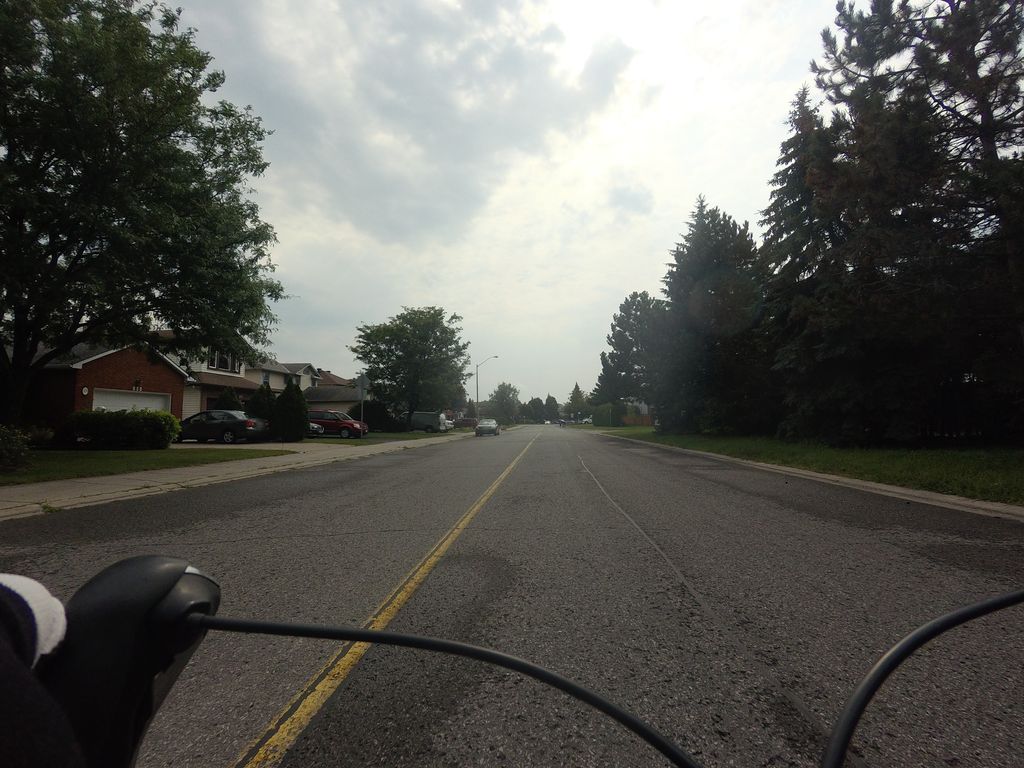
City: ottawa-gatineau